Question: I am having some trouble accessing files on Apache 2.4 running on Ubuntu.
The files that are inaccessible are being shown in the alias folder /static/.

When trying to access any of the items displayed I get the following message.
'''
Not Found
The requested URL /static/abe.css was not found on this server.
'''
The virtual host file for this looks like...
'''
<VirtualHost *:80>
ServerName explorer.htmlcoin.com
Alias /static/ /home/explorer/HTMLCoinExplorer/HTMLCoin-Abe/htdocs
Alias /robots.txt /home/explorer/HTMLCoinExplorer/HTMLCoin-Abe/htdocs/robots.txt
Alias /favicon.ico /home/explorer/HTMLCoinExplorer/HTMLCoin-Abe/htdocs/favicon.ico
Alias / /usr/lib/cgi-bin/abe.fcgi/
# FcgidIOTimeout 40
ServerAdmin webmaster@localhost
<Directory />
Options Indexes FollowSymLinks
AllowOverride None
Require all granted
</Directory>
<Directory /home/explorer/HTMLCoinExplorer/HTMLCoin-Abe/htdocs>
Options Indexes FollowSymLinks
AllowOverride None
Require all granted
</Directory>
<Directory /home/explorer/cgi-bin>
AllowOverride None
Options +ExecCGI -MultiViews +SymLinksIfOwnerMatch
Require all granted
</Directory>
# Uncomment to log Abe requests.
ErrorLog /var/log/abe_error.log
CustomLog /var/log/abe_access.log combined
</VirtualHost>
'''
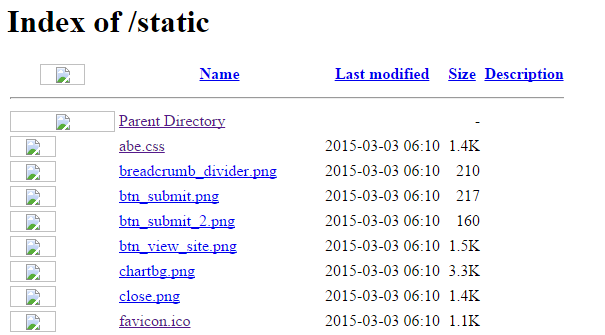
Answer: Check (fix) permission on files, in order to be readable/accessible to other (like is Apache user set in your configuration). Usually set read by others and execute/search by others. For example chmod 755 for directory, and 644 [ read by owner, write by owner , read by group, read by others] for files.
You can also change you setting for folder to:
'''
<Directory /home/explorer/HTMLCoinExplorer/HTMLCoin-Abe/htdocs/>
Options All
AllowOverride All
Require all granted
</Directory>
'''
Just to test